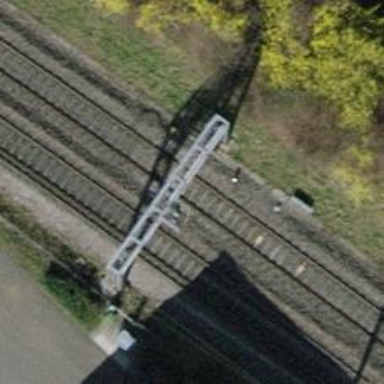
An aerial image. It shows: Railway signal.